Question: I have some numpy array containing data that I would visualize on a 2D grid. Some of the data is unphysical and I would like to mask this data. However, I could not figure out how to set the mask attribute of 'tricontour' correctly. I tried:
'''
import matplotlib.pyplot as mp
import numpy as np
with open('some_data.dat', 'r') as infile:
x, y, z = np.loadtxt(infile, usecols=(0, 1, 2), unpack=True)
isbad = np.less(z, 1.4) | np.greater(z, 2.1)
mp.tricontourf(x, y, z, mask = isbad)
'''
But the resulting figure is simply not masked. I tried <URL>, i.e.
'''
z2 = np.ma.array(z, mask= isbad)
mp.tricontourf(x, y, z2)
'''
which did not work either. I want to use 'tricontourf' instrad of 'contourf', because I do not want to grid my data.
'''
z[isbad] = np.nan
'''
results in a Segmentation fault when calling tricontourf
Here's the figure, the red colours are the ones I would like to mark as unphysical.
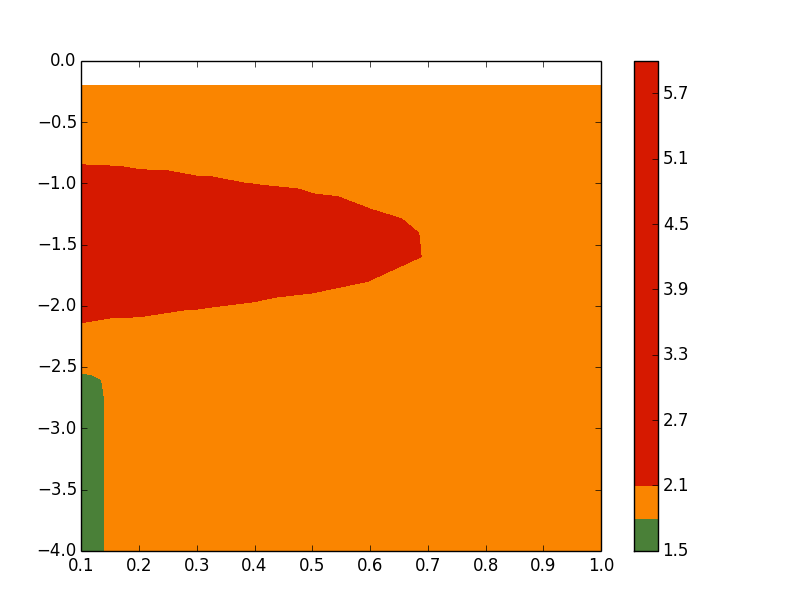
Answer: Here comes the trick. I need to collect the indices of triangles (which are indices into z!), evaluate whether they are good or not and then accept only the triangles for that at least one corner is valid (reducing the dimension from (ntri, 3) to ntri
'''
triang = tr.Triangulation(x, y)
mask = np.all(np.where(isbad[triang.triangles], True, False), axis=1)
triang.set_mask(mask)
colplt = mp.tricontourf(triang, z)
mp.colorbar()
'''
Inspired by this link: <URL>